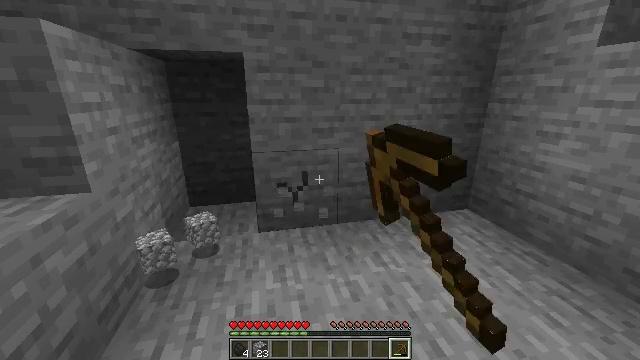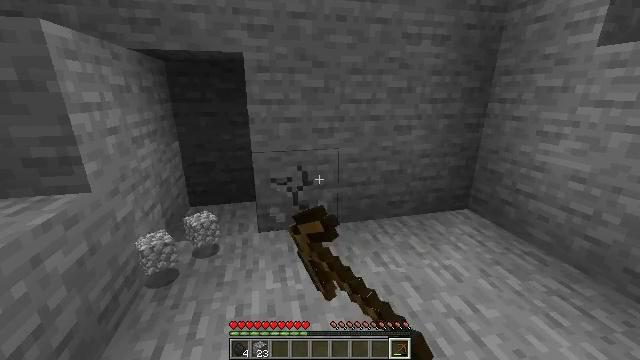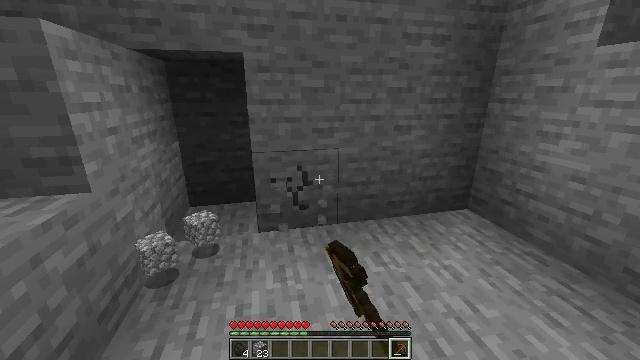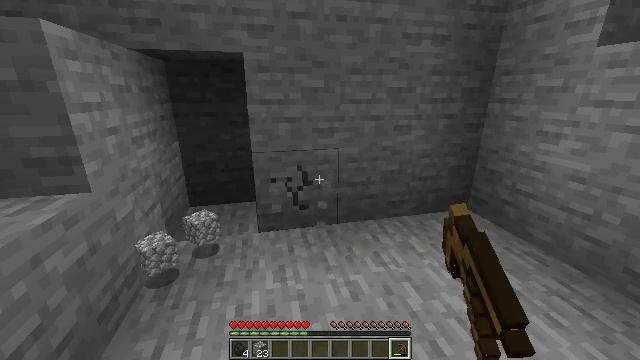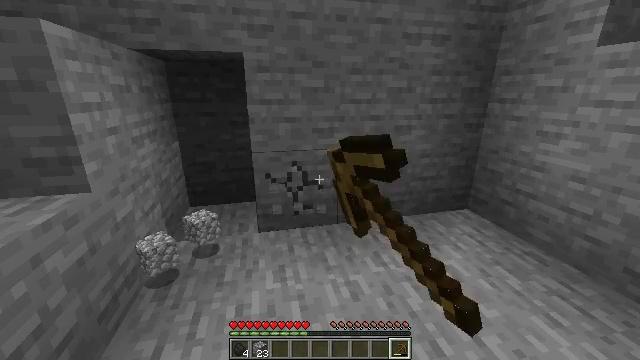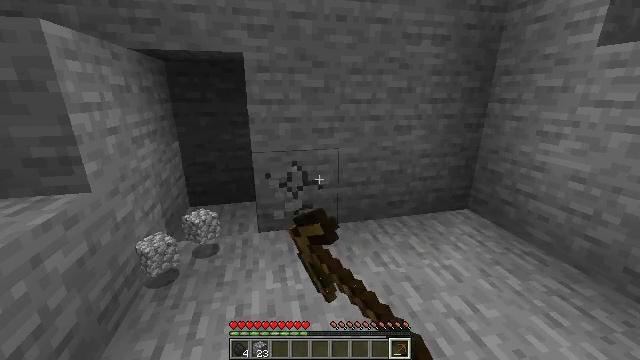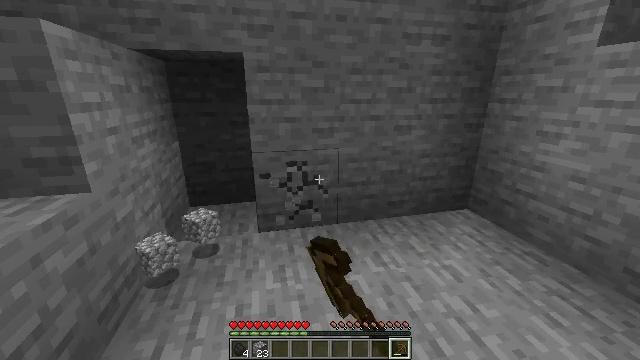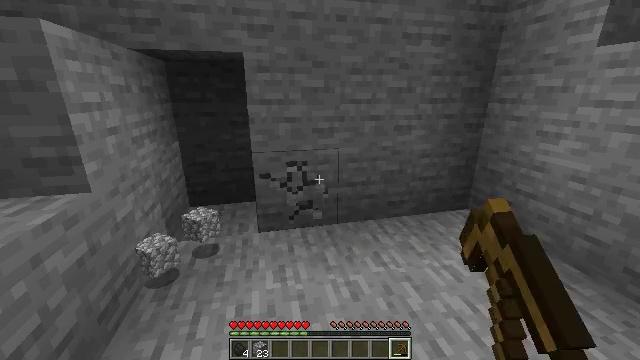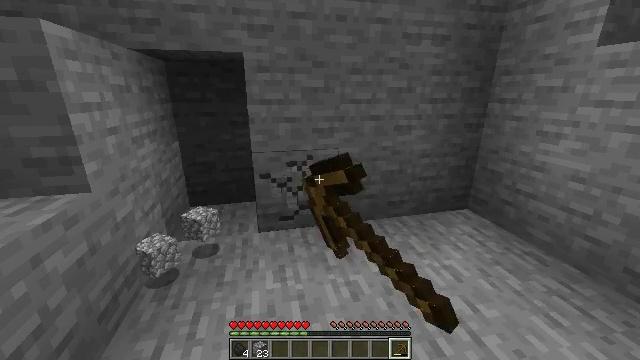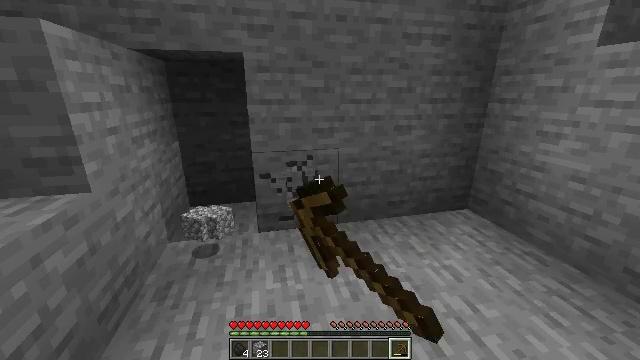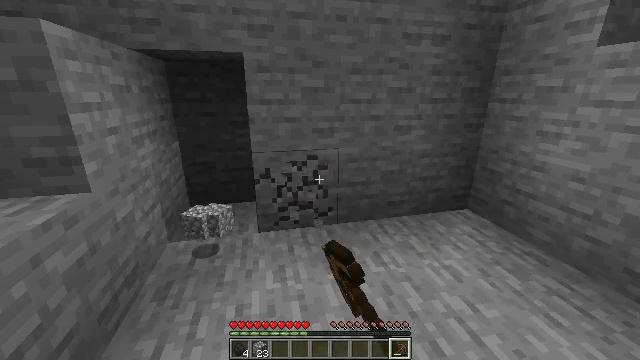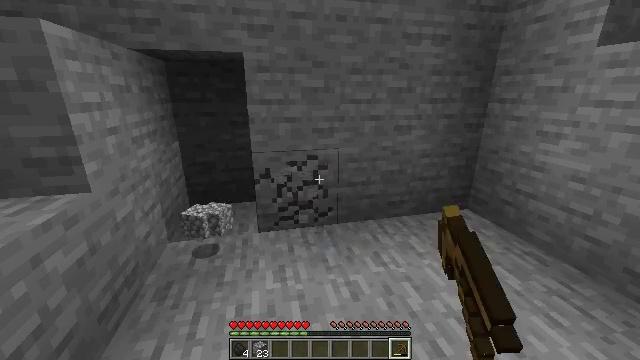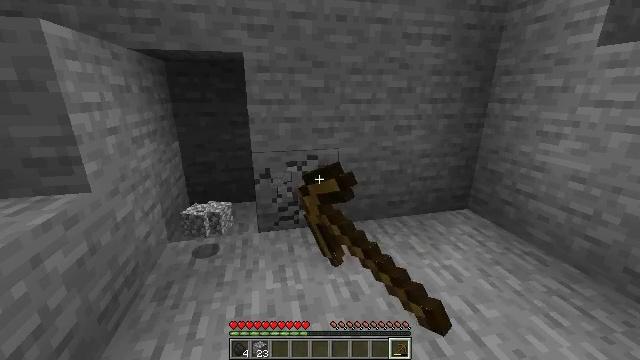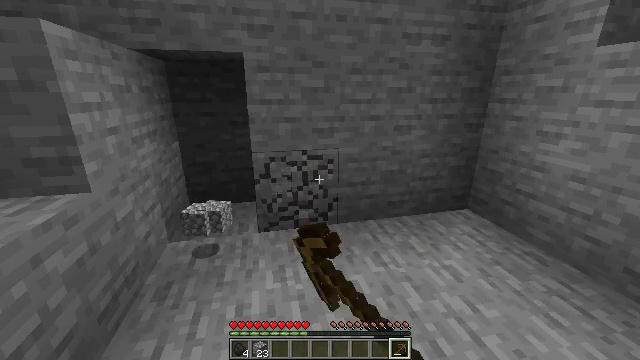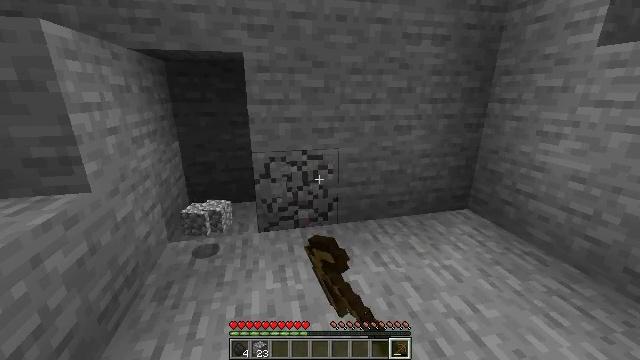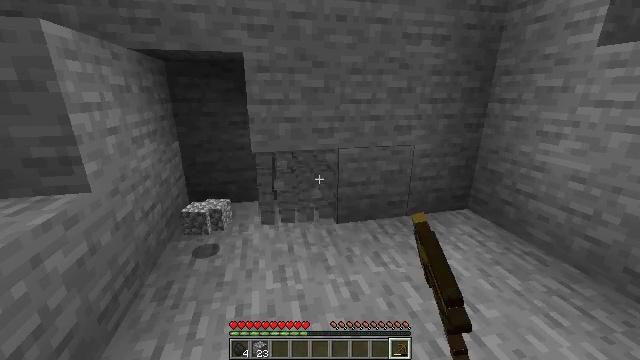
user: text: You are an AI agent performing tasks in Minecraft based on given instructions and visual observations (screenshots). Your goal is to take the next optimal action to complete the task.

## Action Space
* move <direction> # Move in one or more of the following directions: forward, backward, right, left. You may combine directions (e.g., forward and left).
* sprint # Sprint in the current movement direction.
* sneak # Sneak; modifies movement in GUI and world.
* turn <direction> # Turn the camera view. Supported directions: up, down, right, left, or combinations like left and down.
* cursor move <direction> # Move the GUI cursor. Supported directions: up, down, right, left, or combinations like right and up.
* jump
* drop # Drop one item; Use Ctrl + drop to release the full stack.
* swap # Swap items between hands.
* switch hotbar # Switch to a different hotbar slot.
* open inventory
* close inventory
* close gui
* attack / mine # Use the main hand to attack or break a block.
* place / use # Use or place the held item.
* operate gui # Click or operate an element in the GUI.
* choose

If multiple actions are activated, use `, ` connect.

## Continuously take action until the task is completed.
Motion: motion action
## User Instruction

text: Gather stone by using a pickaxe.
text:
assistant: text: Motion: attack / mine
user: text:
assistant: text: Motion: attack / mine
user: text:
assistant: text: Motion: attack / mine
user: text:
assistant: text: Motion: attack / mine
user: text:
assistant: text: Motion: attack / mine
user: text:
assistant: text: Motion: attack / mine
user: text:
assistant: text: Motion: attack / mine
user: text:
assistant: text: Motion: attack / mine
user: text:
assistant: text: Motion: attack / mine
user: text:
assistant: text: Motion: attack / mine
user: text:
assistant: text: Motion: attack / mine
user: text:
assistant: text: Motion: attack / mine
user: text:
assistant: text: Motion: attack / mine
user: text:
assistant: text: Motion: attack / mine
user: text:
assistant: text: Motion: attack / mine
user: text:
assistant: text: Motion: turn up, attack / mine
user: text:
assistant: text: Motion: turn up, attack / mine
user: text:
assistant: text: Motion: turn up, attack / mine
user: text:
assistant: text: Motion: attack / mine
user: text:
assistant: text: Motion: attack / mine
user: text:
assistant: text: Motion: attack / mine
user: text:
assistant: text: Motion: attack / mine
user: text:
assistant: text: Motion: attack / mine
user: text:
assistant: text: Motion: attack / mine
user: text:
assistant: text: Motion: attack / mine
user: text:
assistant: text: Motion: attack / mine
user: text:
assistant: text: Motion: attack / mine
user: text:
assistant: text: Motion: attack / mine
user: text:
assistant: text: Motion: attack / mine
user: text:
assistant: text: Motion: attack / mine